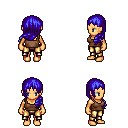
a pixel art fantasy rpg character, female body template, human, tanned skin, brown pirate shirt, gold greaves, blue left-swept hairstyle, four views (front, back, left, right), 2x2 character sprite sheet, small pixel art, hard edges, no anti-aliasing